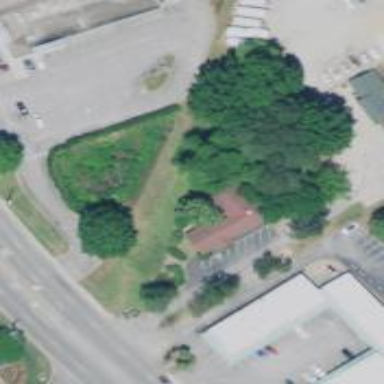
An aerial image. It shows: Veterinary facility.